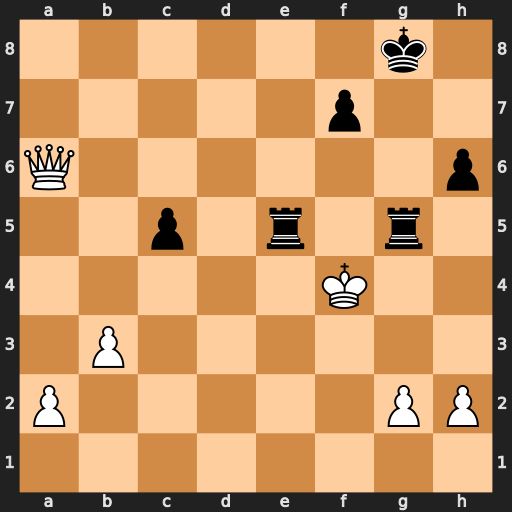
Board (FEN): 6k1/5p2/Q6p/2p1r1r1/5K2/1P6/P5PP/8
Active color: w
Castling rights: -
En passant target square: -
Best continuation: Qc8+ Kg7 h4 Rh5 g4 Rxh4 Kxe5